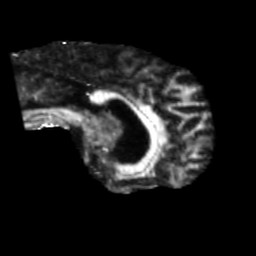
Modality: FA
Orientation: sagittal
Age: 49
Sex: male
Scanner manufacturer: siemens
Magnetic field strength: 3 T
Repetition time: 5.47 s
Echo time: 0.0854 s